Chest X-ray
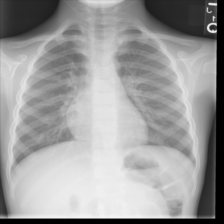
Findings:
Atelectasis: negative
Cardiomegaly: negative
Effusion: negative
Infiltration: negative
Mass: negative
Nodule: negative
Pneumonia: negative
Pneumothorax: negative
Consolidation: negative
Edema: negative
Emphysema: negative
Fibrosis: negative
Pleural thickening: negative
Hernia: negative